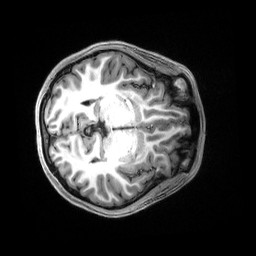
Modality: T1w
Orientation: axial
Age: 23
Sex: female
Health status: healthy
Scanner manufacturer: siemens
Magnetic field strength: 3 T
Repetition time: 2.5 s
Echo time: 0.00222 s